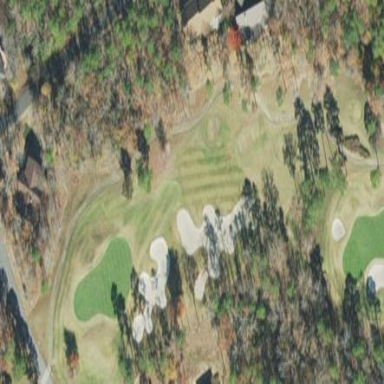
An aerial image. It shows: Sandy area is golf bunker.